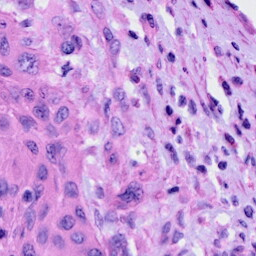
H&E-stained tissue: Cervix